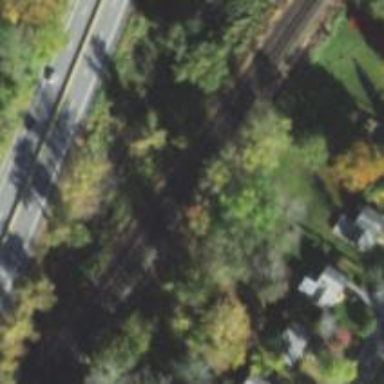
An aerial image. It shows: Electrified railway line.